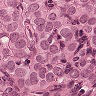
Metastatic tissue present: yes